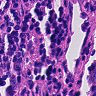
Metastatic tissue present: no